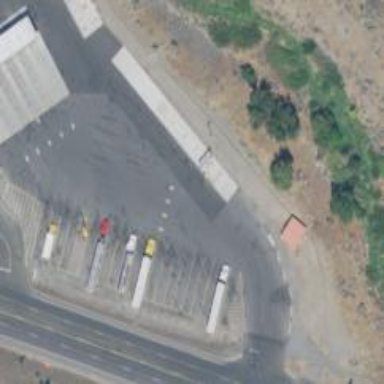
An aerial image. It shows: Weighbridge facility.